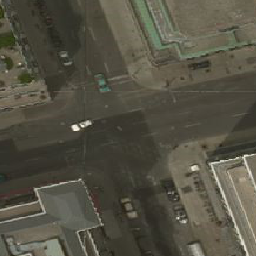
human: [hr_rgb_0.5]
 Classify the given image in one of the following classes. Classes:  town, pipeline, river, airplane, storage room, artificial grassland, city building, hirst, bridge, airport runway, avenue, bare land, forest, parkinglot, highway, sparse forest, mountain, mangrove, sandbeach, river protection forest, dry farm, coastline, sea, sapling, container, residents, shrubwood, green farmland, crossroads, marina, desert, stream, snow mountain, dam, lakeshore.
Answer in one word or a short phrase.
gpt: crossroads